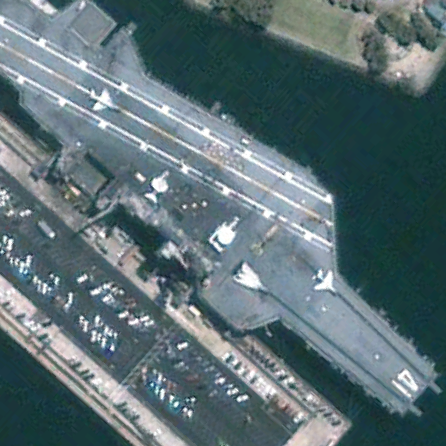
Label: aircraft_carrier